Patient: sex F, age 89
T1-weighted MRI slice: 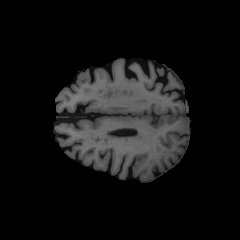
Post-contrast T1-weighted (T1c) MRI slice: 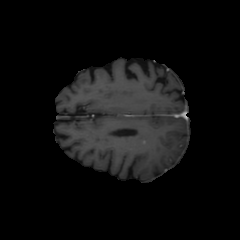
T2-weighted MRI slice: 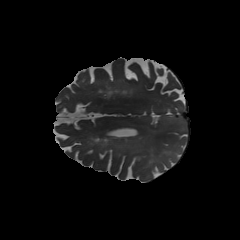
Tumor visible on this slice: yes
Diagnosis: Glioblastoma, IDH-wildtype
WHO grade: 4